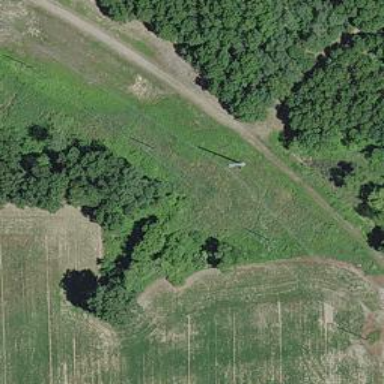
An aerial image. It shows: Abandoned railway.